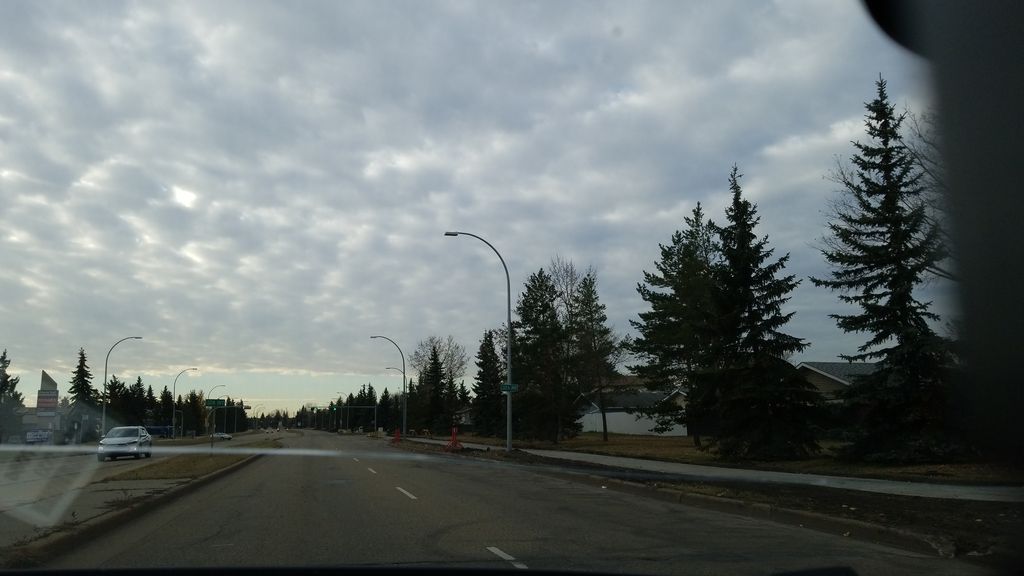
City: edmonton